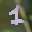
Label: 1